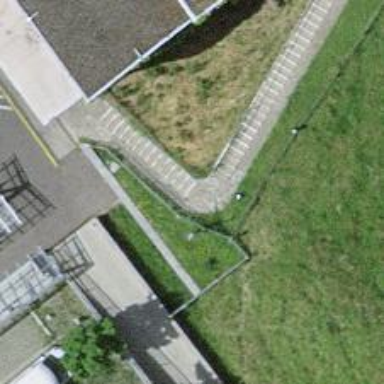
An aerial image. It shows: Concrete steps with sett surface ramp.